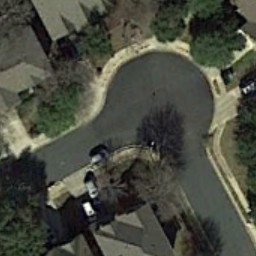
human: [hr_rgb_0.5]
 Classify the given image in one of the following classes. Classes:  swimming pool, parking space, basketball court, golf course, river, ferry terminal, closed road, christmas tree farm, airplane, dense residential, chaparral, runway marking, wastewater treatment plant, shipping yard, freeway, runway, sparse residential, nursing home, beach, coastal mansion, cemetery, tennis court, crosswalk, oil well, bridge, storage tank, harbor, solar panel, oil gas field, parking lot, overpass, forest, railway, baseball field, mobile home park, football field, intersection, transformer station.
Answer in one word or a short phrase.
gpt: closed road